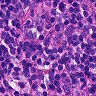
Metastatic tissue present: no